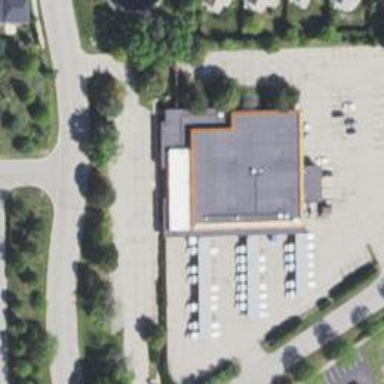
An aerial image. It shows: Post office.